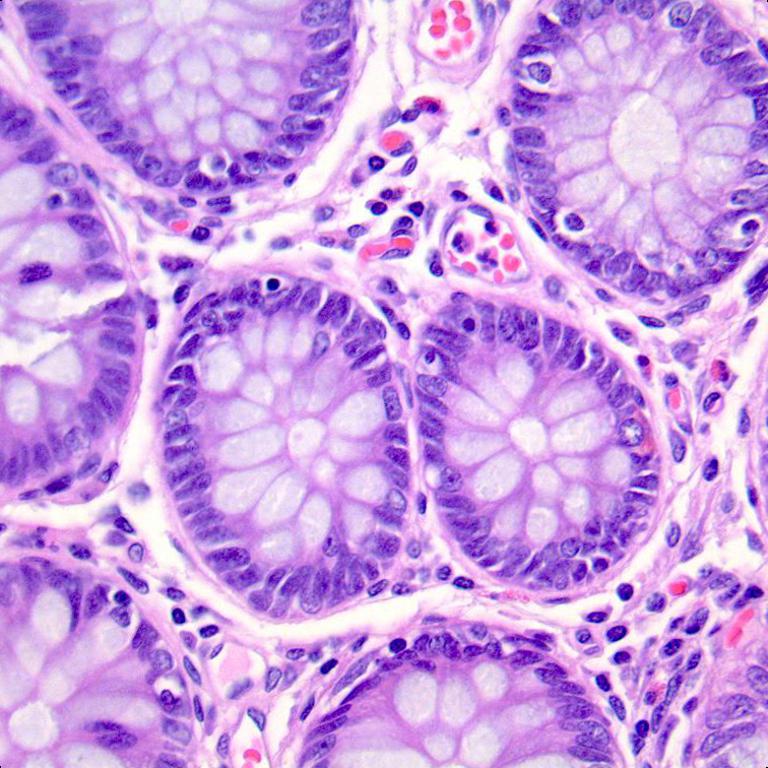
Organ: colon
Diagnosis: benign